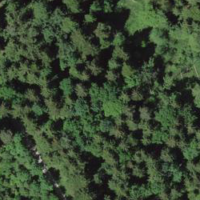
EUNIS habitat code: 43
Species observed at this site:
Capreolus capreolus